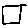
Label: square